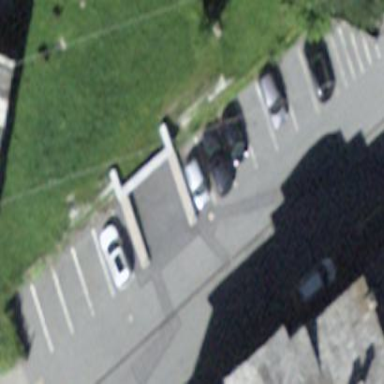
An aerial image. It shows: Street-side parking area.